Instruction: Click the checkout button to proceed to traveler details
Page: cart
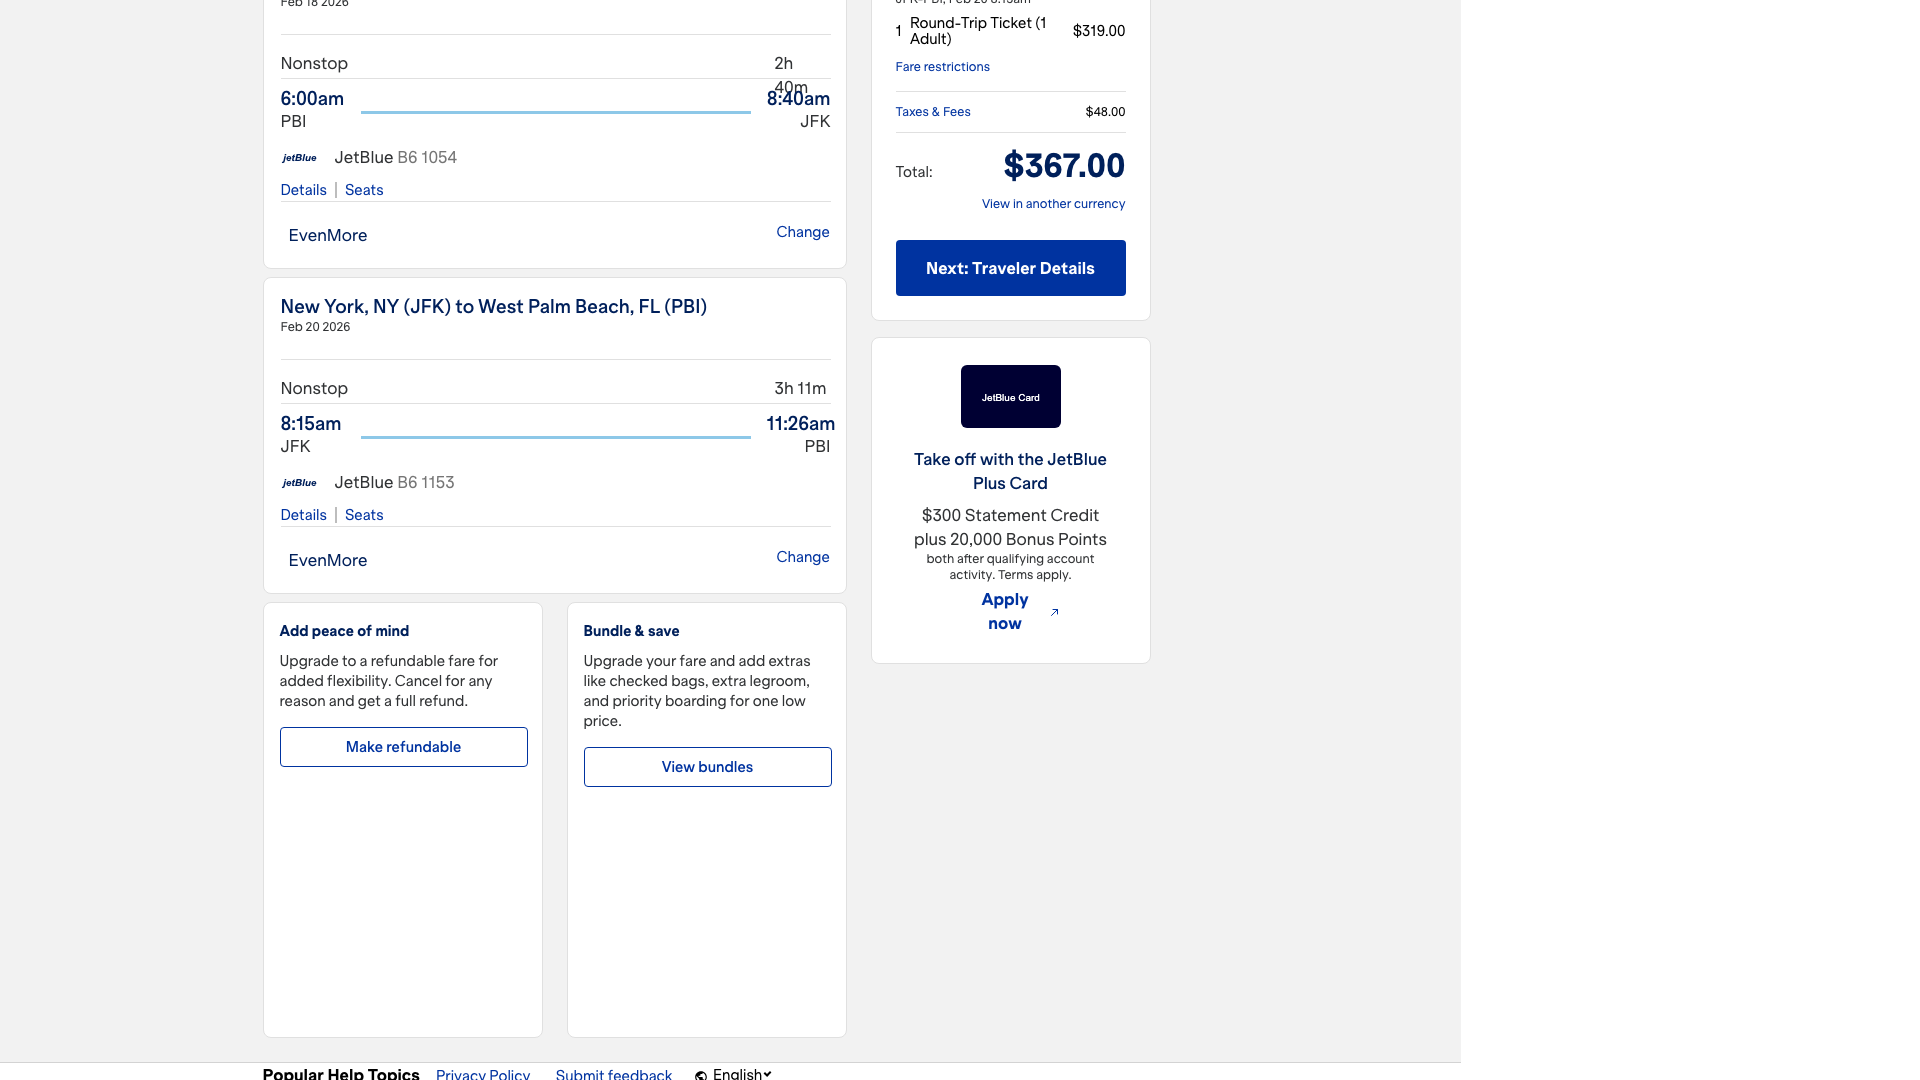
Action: click